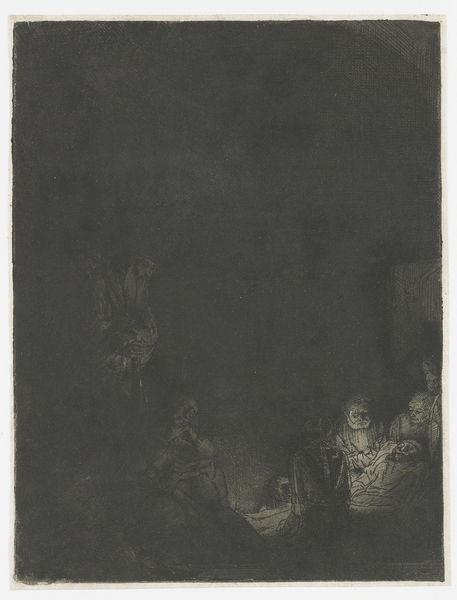
Titel: De graflegging
Künstler: Rembrandt Harmensz. van Rijn
Standort: Amsterdam
Institution: Rijksmuseum
Schlagwörter: dunkel, mann, schatten, menschen, licht, raum, schwarz, bart, tod, trauer, dunkelheit, düster, keller, krank, arzt, beten, gebet, verschwommen, kerker, sterben, krankheit, heilung, tryptichon, patient